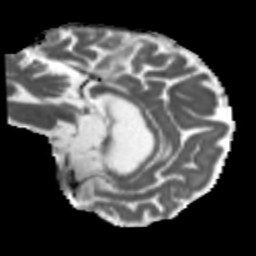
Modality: MD
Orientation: sagittal
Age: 63
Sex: female
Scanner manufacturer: siemens
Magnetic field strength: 3 T
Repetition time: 5.47 s
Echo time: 0.0854 s